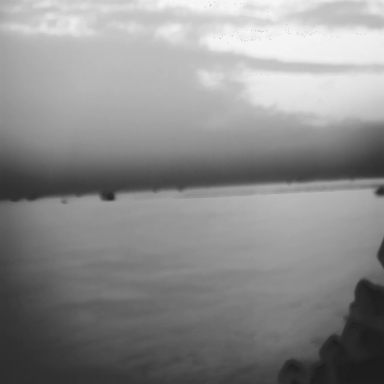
There are six bulk_carriers in the infrared image.